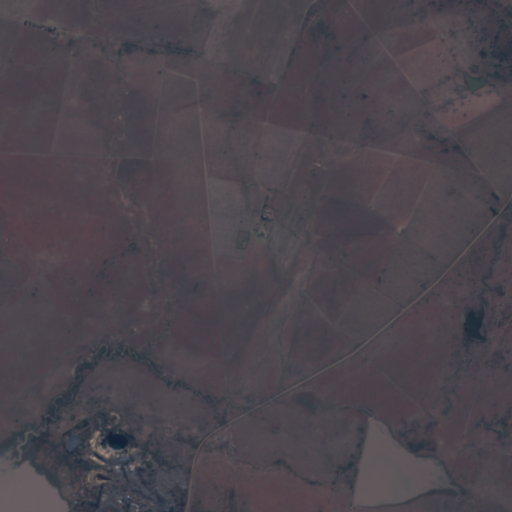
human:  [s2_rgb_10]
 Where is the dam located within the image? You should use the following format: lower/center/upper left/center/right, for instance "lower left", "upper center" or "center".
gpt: The dam is located in the lower right of the image.
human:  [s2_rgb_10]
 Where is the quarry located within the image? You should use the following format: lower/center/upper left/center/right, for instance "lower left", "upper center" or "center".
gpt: The quarry is located in the lower left of the image.
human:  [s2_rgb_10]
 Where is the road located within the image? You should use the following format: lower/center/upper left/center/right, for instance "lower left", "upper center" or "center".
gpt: There is no road in the image.